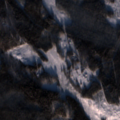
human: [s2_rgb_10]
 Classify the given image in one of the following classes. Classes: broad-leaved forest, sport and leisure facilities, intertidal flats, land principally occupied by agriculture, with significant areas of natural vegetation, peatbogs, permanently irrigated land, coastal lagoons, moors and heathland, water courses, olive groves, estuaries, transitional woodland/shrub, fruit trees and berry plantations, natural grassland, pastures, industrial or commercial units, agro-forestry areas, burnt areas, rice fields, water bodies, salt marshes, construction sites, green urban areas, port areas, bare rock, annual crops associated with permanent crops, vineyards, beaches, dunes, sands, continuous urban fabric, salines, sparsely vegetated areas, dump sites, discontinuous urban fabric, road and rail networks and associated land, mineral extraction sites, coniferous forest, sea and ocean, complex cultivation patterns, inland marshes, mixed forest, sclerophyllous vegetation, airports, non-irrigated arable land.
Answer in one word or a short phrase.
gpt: coniferous forest, mixed forest, transitional woodland/shrub